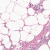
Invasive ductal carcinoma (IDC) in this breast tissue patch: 0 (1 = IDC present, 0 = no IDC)